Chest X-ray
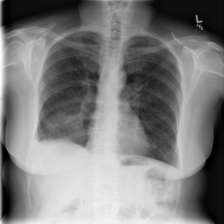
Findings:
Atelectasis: negative
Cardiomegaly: negative
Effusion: negative
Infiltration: negative
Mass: positive
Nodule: positive
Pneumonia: negative
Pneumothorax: negative
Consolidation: negative
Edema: negative
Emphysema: negative
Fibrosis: negative
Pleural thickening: negative
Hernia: negative